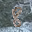
Label: 8